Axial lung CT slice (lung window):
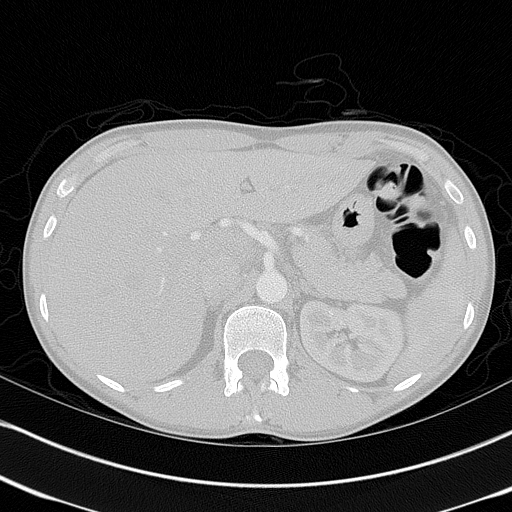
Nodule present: no